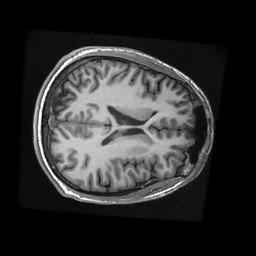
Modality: T1w
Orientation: axial
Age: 24
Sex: male
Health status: healthy
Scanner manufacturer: ge
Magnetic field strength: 3 T
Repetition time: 0.00842 s
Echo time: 0.00308 s